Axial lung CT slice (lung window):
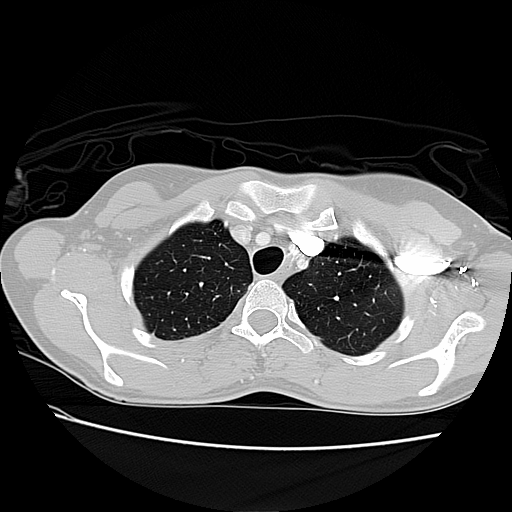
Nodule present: no